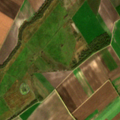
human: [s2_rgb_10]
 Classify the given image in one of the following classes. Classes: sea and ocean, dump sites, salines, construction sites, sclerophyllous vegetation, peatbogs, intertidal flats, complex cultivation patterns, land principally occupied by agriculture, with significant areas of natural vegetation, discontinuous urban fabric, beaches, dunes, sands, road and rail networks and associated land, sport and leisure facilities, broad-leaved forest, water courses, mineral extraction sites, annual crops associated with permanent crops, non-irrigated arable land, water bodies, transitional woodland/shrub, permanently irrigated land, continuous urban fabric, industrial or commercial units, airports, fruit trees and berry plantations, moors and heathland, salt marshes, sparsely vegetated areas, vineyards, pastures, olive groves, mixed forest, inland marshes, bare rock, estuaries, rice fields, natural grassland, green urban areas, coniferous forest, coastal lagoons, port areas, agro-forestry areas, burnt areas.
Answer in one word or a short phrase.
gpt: non-irrigated arable land, pastures